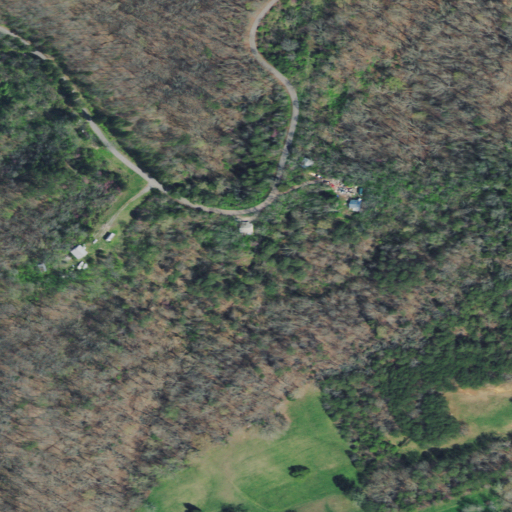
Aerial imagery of ridge(s) in Tennessee named Lundy Ridge containing deciduous forest, open development, pasture, mixed forest, and evergreen forest